Question: If i bind a DataGridView(dgv) to an adapter, the dgv is populated automatically with the contents of the table. However one of the columns that is now presented as text, I want to change it to a ComboBox.
This code prepares a data adapter:
'''
MySqlDataAdapter awardsAdapter, spendingsAdapter;
DataSet cachedData = new DataSet();
MySqlDataAdapter PrepareSpendingsAdapter() {
try {
MySqlDataAdapter adapter;
adapter = new MySqlDataAdapter("select * from spendings", connection);
adapter.TableMappings.Add("Table", "spendings");
adapter.UpdateCommand = new MySqlCommand(
"UPDATE spendings SET category=@category, points=@points WHERE id=@id;",
connection);
adapter.UpdateCommand.Parameters.Add("@id", MySqlDbType.Int32, 10, "ID");
adapter.UpdateCommand.Parameters.Add("@category", MySqlDbType.Int32, 10, "Category");
adapter.UpdateCommand.Parameters.Add("@points", MySqlDbType.Int32, 10, "Points");
adapter.UpdateCommand.UpdatedRowSource = UpdateRowSource.None;
adapter.InsertCommand = new MySqlCommand(
"INSERT INTO spendings VALUES (@id,@category,@points);",
connection);
adapter.InsertCommand.Parameters.Add("@id", MySqlDbType.Int32, 10, "ID");
adapter.InsertCommand.Parameters.Add("@category", MySqlDbType.Int32, 10, "Category");
adapter.InsertCommand.Parameters.Add("@points", MySqlDbType.Int32, 10, "Points");
adapter.InsertCommand.UpdatedRowSource = UpdateRowSource.None;
adapter.DeleteCommand = new MySqlCommand(
"DELETE FROM spendings WHERE id=@id;", connection);
adapter.DeleteCommand.Parameters.Add("@id", MySqlDbType.Int32, 10, "ID");
adapter.DeleteCommand.UpdatedRowSource = UpdateRowSource.None;
return adapter;
} catch (Exception ex) {
MessageBox.Show(ex.Message);
}
return null;
}
'''
This code adds an extra column with the information i need
'''
DataGridViewComboBoxColumn cmb = new DataGridViewComboBoxColumn();
MySqlDataAdapter adapterSpendCategory = new MySqlDataAdapter("select category,details from spendcategory", connection);
adapterSpendCategory.TableMappings.Add("Table", "spendcategory");
adapterSpendCategory.Fill(cachedData);
cmb.DataSource = cachedData.Tables["spendcategory"];
cmb.DisplayMember = "details";
cmb.ValueMember = "category";
//Put the missing piece of the puzzle here
'''
This code populates the DataGridView:
'''
spendingsAdapter = PrepareSpendingsAdapter();
spendingsAdapter.Fill(cachedData);
dgvPointsSpent.DataSource = cachedData.Tables["spendings"];
'''
Instead of adding this extra column i want the category column to change and look like the extra column

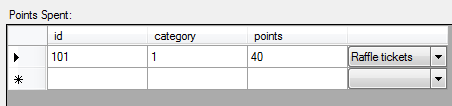
Answer: If you use the designer to add the data grid view, and select it, you'll see a little arrow to some properties. You usually use this to bind the datagridview to a bindingsource. You can also use the arrow to "edit columns". For each coiumn you can select whether it must be displayed or not, in which order and how the data must be displayed (as text? as a combo box? as a number?).
So if you already managed to add a combo box column that suits your needs, all you have to do is go to "edit columns", select the columns you dont't want to see and either remove them from the list of columnhs in the datagridview, or use the properties of that column to make it invisible.
Normally you wouldn't add an extra column, but change the properties so it displays a combobox instead of text.